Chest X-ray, PA view. Patient: 24 years old, sex M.
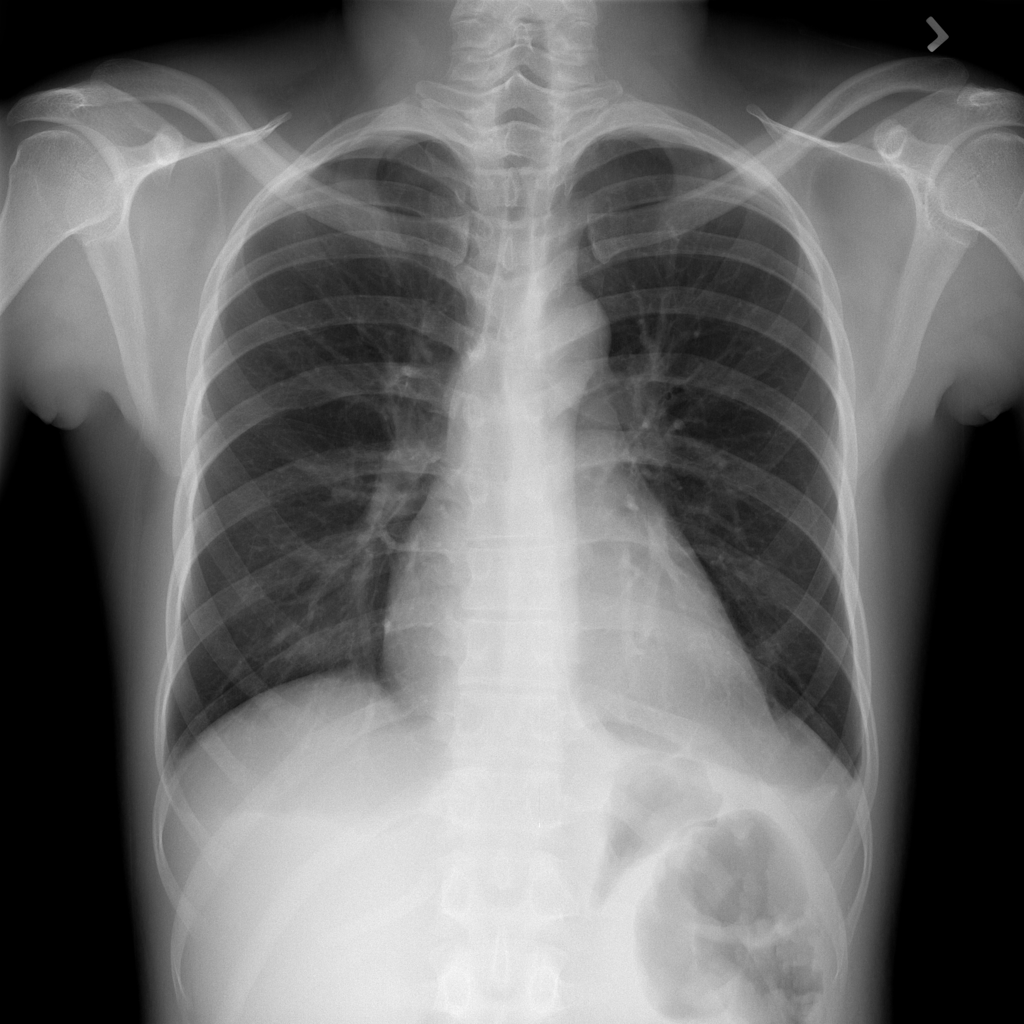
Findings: Cardiomegaly, Effusion